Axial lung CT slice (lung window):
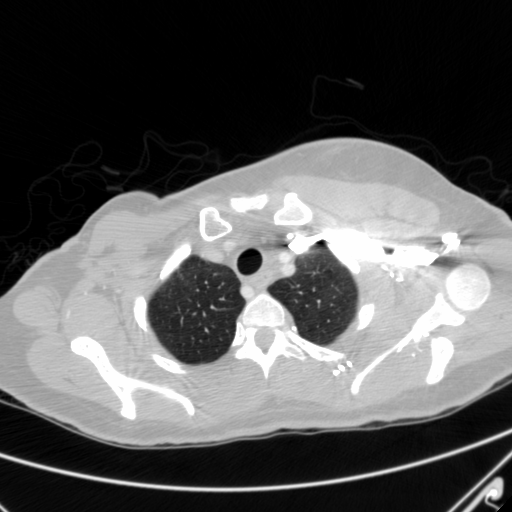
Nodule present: no